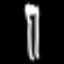
Label: fork